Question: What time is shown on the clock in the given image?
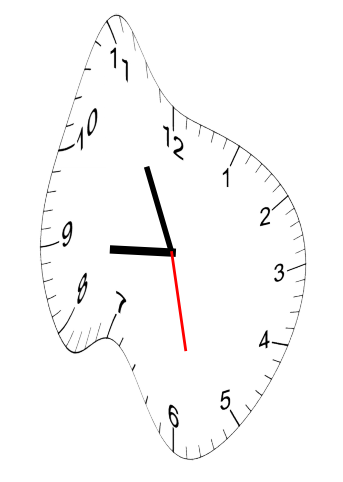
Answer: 08:55:28